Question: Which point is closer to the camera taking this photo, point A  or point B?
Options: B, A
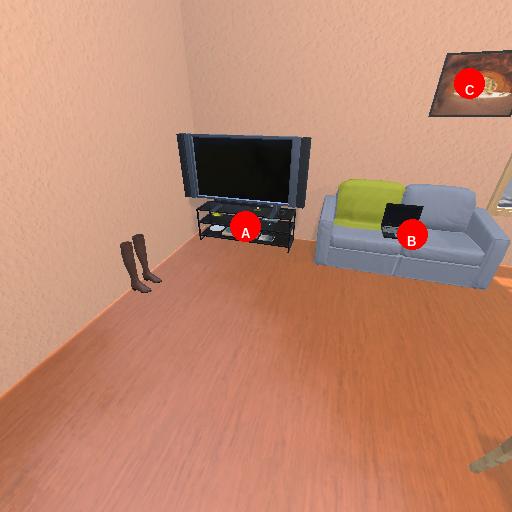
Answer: B